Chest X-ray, PA view. Patient: 32 years old, sex M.
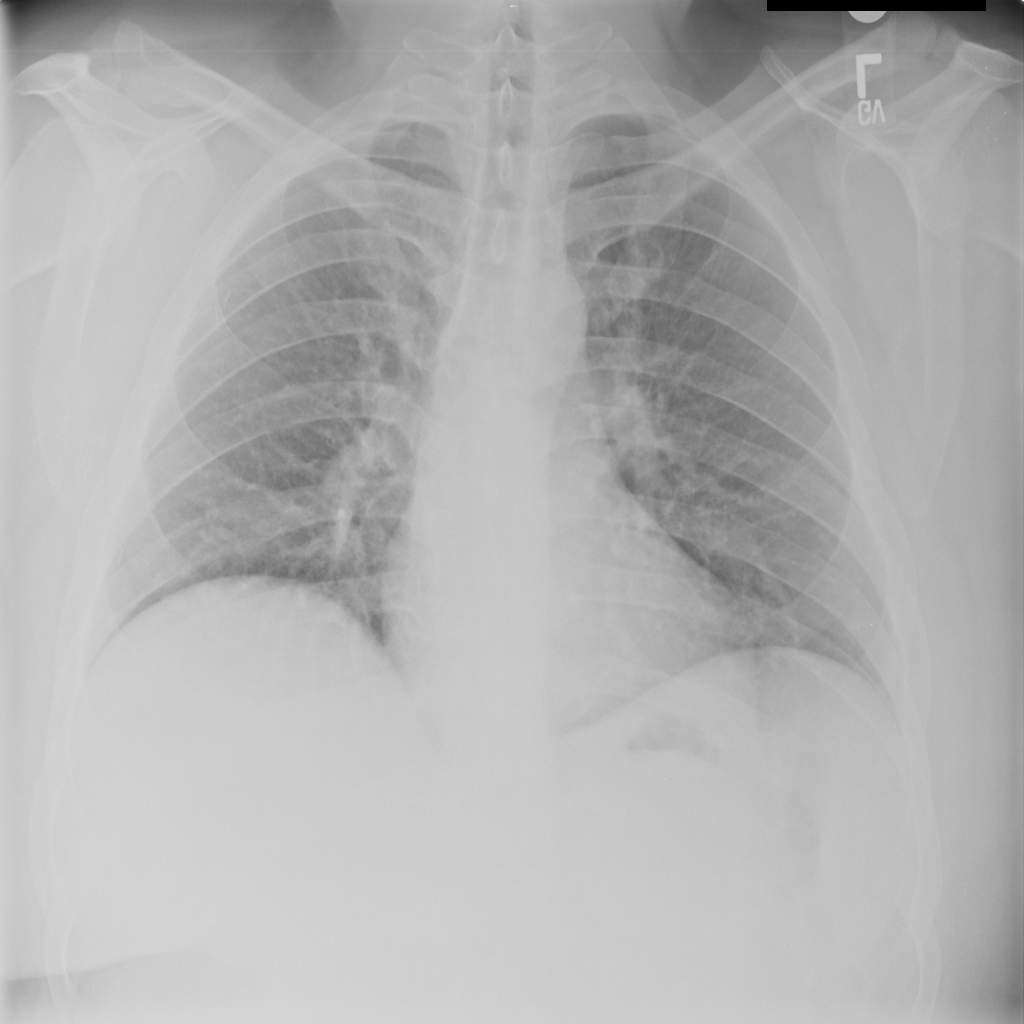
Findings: No Finding